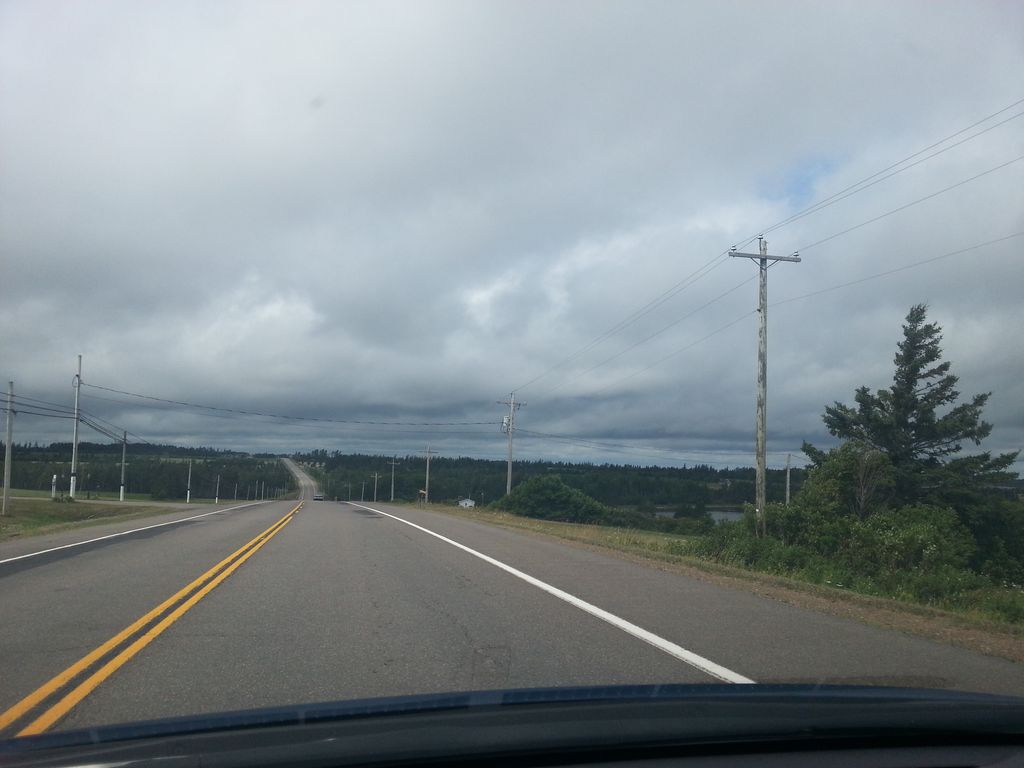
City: charlottetown